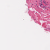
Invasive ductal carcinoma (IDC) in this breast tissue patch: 0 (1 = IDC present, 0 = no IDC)